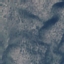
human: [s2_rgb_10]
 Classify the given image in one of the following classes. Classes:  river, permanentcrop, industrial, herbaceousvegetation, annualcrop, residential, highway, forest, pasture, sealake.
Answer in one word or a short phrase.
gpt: HerbaceousVegetation